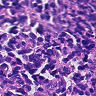
Metastatic tissue present: no